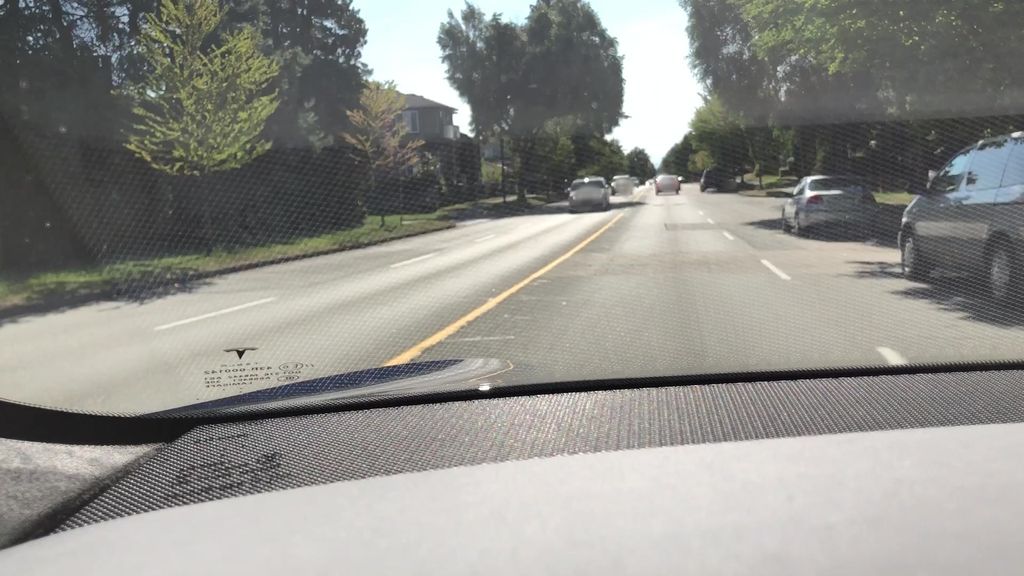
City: vancouver